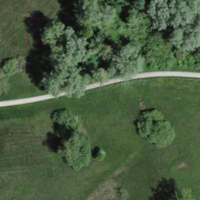
EUNIS habitat code: 16
Species observed at this site:
Cirsium arvense
Clytus arietis
Filipendula ulmaria
Gryllus campestris
Coccinella septempunctata